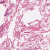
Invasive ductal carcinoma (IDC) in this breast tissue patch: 0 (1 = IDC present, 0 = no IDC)